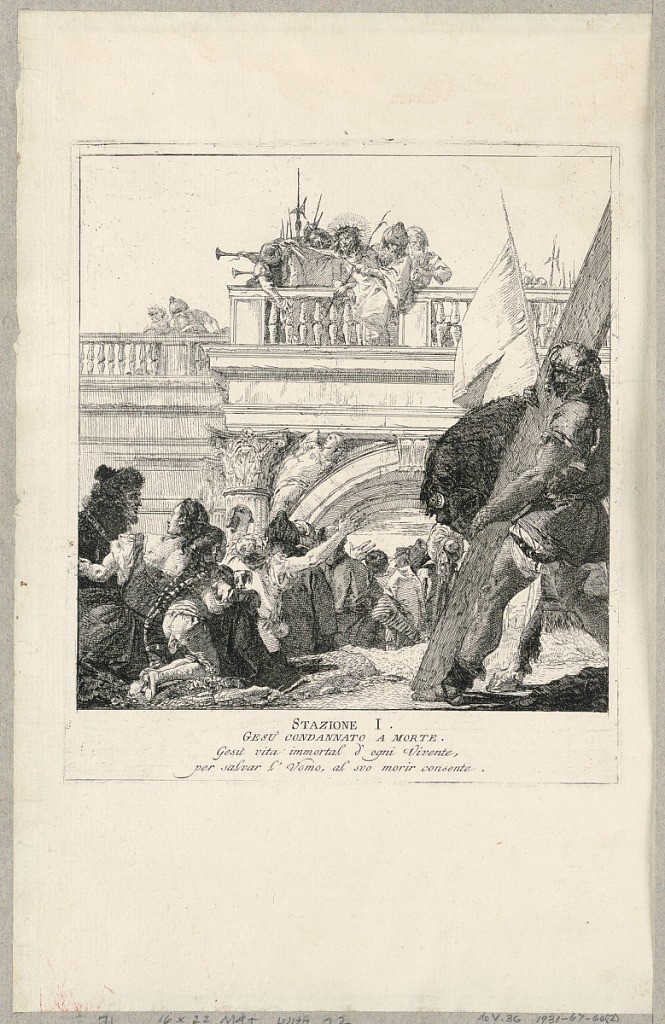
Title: Via crucis - Station I, Jesus Condemned to Death
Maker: Giovanni Domenico Tiepolo, Italian, 1727 – 1804
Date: ca. 1749
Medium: Etching on cream laid paper
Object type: Print
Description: First state